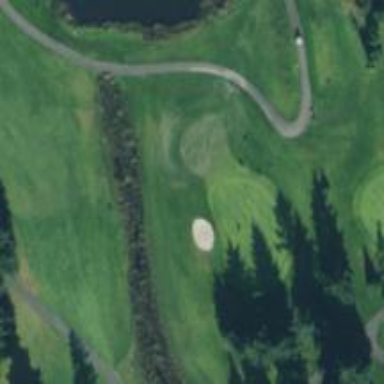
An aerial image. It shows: View of golf hole.